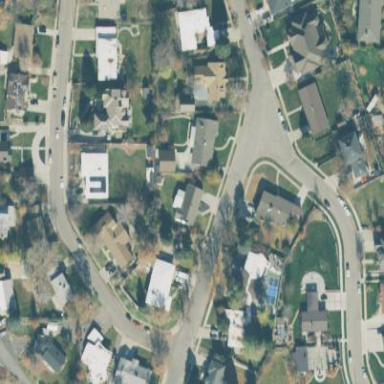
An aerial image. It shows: Sidewalk.